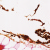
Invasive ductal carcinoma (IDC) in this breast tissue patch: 0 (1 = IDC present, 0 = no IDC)